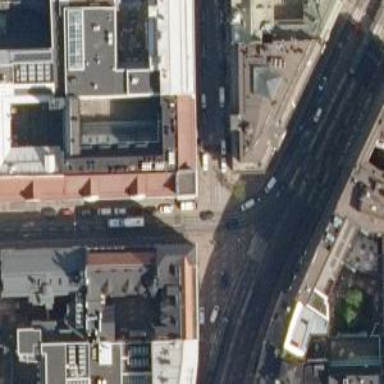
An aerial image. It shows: Secondary road with tram embedded rails.